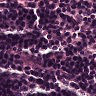
Metastatic tissue present: no